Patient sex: M
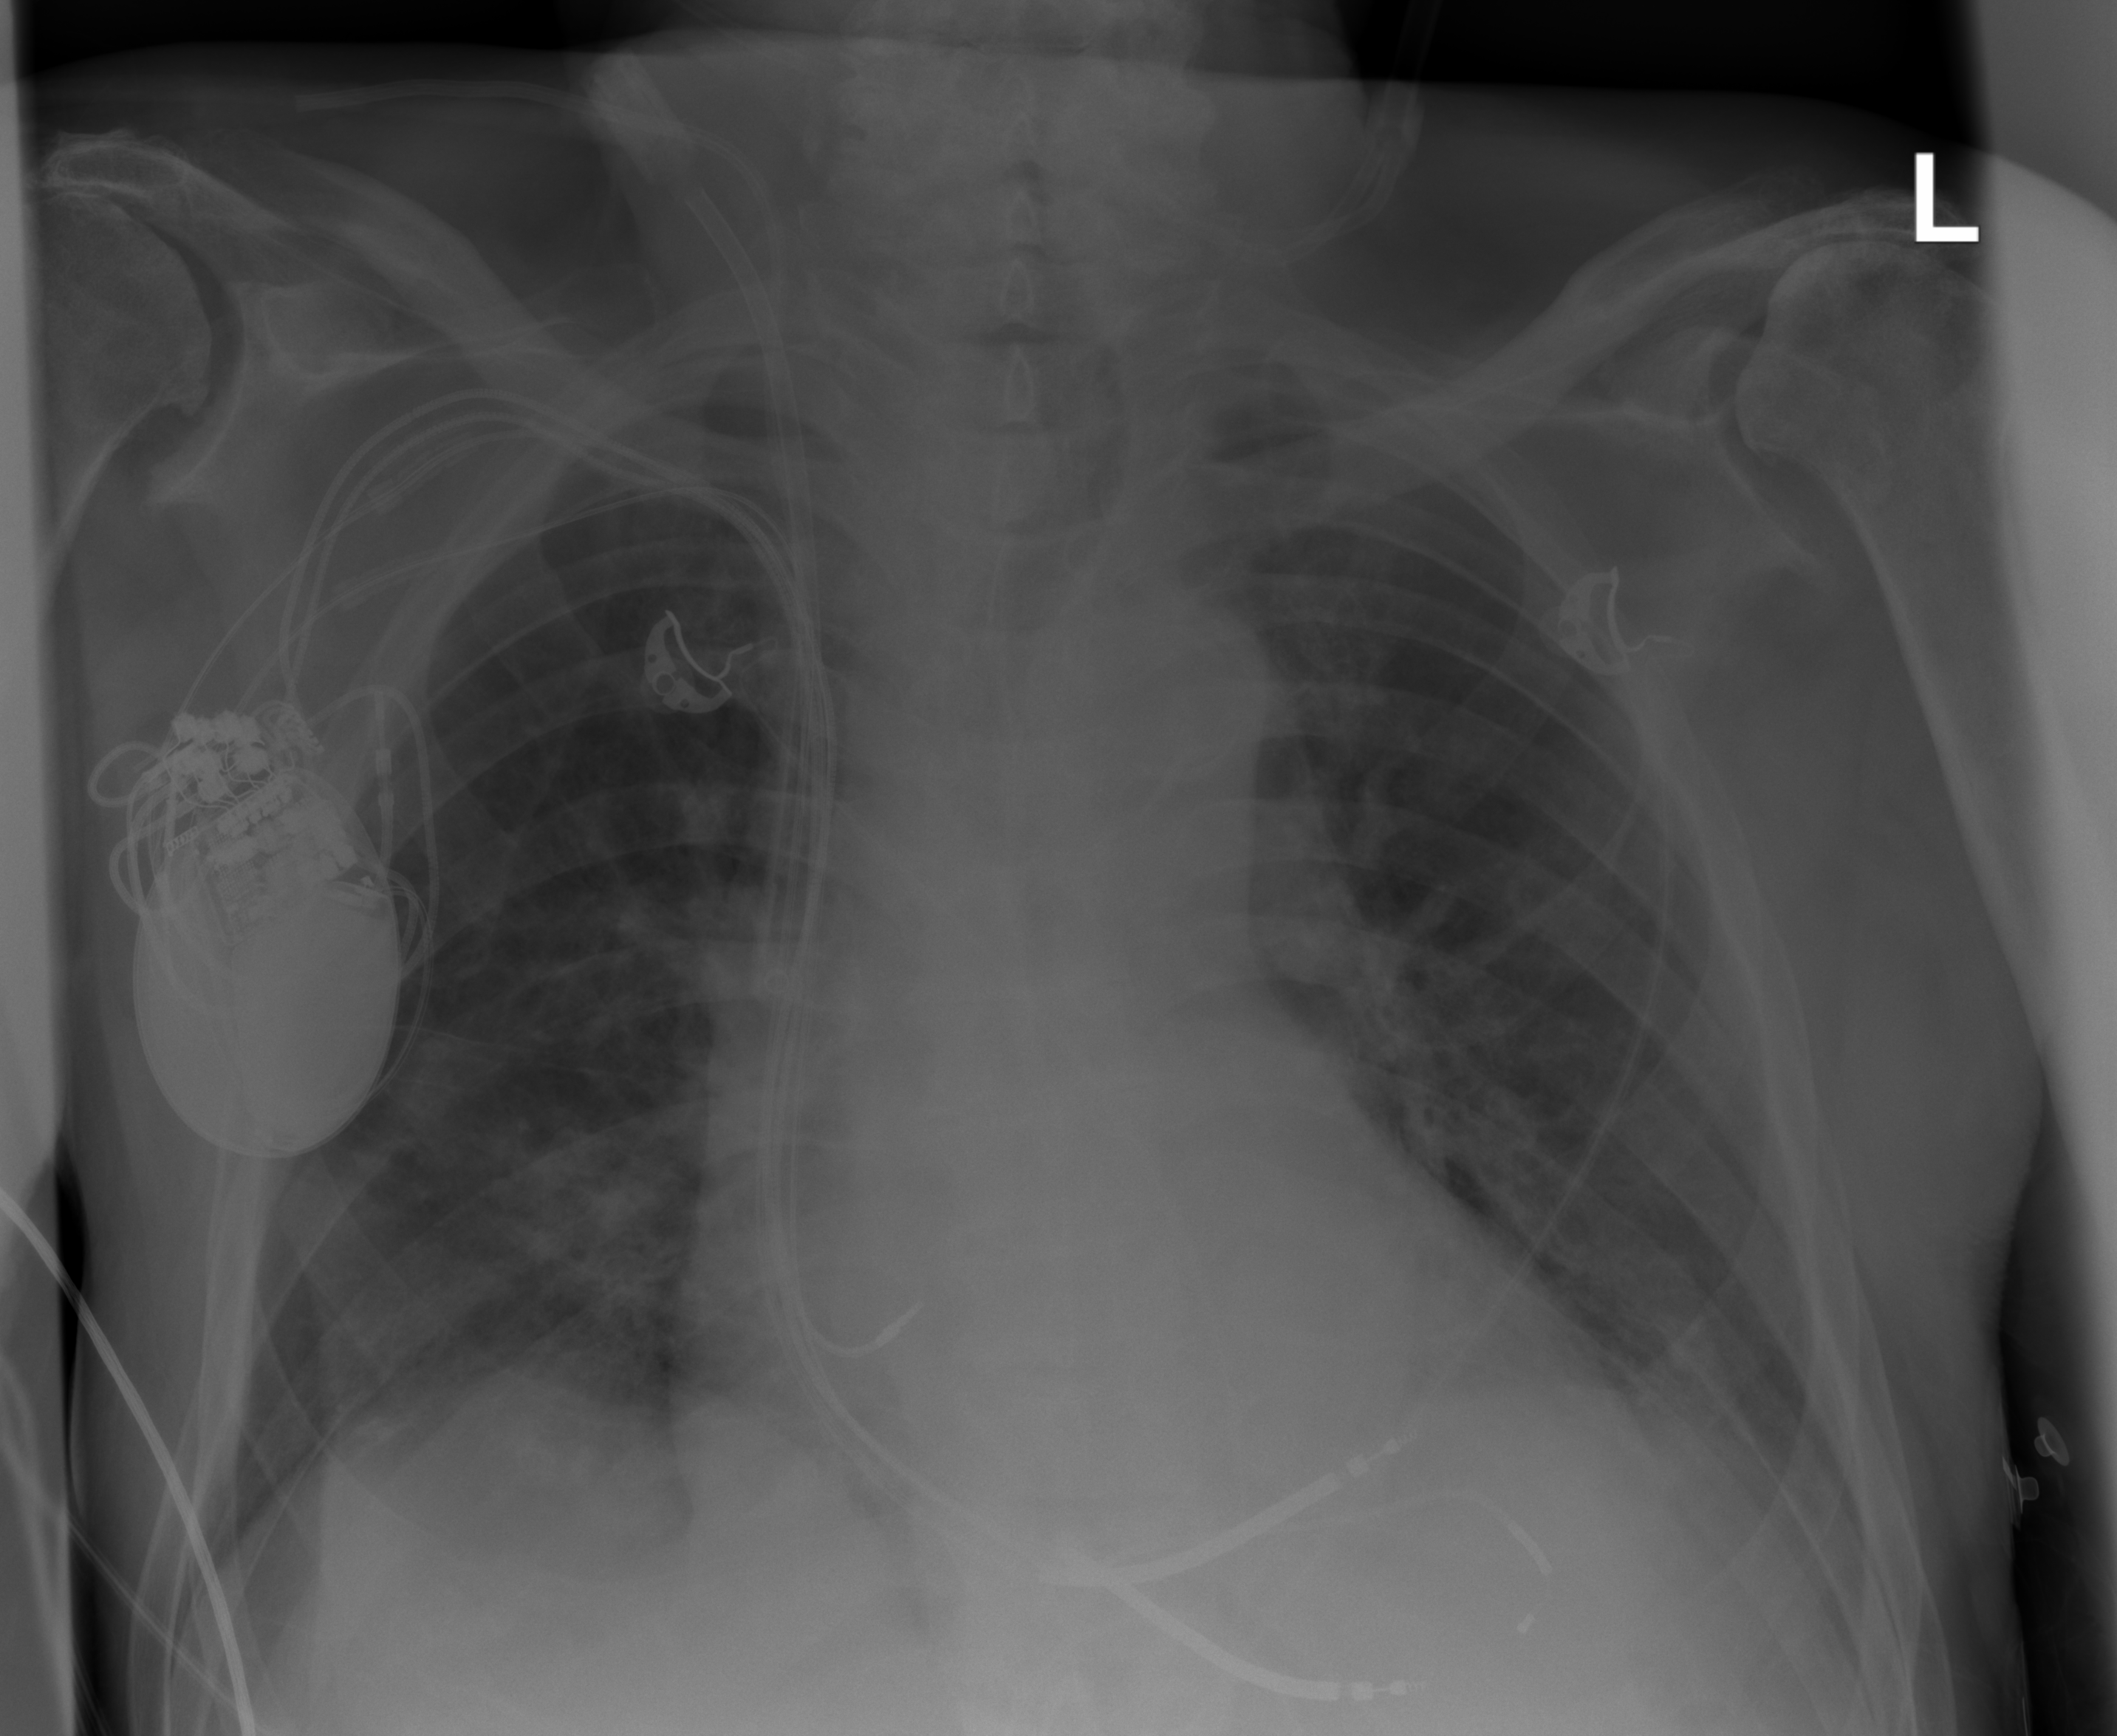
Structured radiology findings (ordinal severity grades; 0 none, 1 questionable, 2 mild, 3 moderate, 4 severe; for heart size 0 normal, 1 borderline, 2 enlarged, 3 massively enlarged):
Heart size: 2
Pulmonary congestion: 1
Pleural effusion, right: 0
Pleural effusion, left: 0
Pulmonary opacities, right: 0
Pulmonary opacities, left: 0
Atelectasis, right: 0
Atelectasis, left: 0